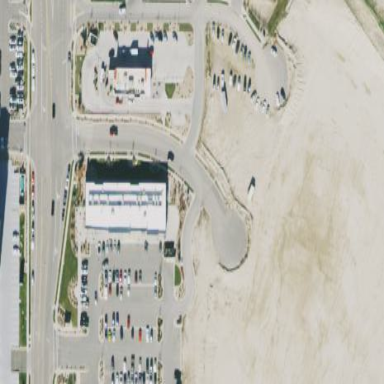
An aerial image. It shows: Retail area.